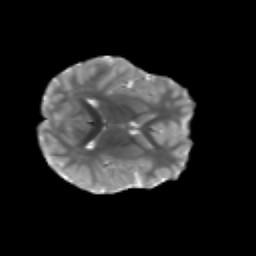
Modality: T2w
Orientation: axial
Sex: male
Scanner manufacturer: siemens
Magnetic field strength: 3 T
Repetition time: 5 s
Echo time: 0.071 s